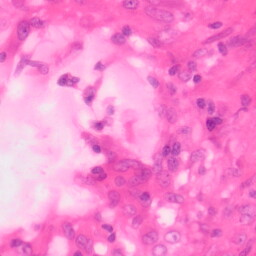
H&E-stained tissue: Colon